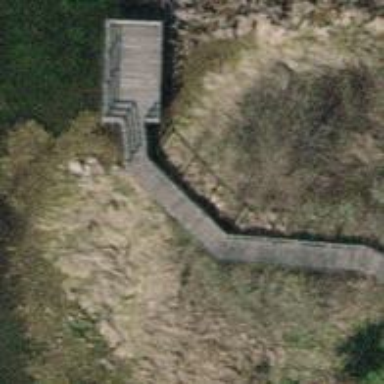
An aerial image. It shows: Path leading to bridge.